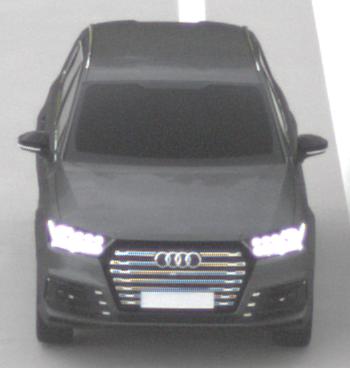
Make: Audi
Model: SQ7
Detailed model: -
Model produced from: 2016
Model produced until: 2018
Doors: 5
Color: gray
Road condition: dry road
Daytime: midday
Contrast: low contrast